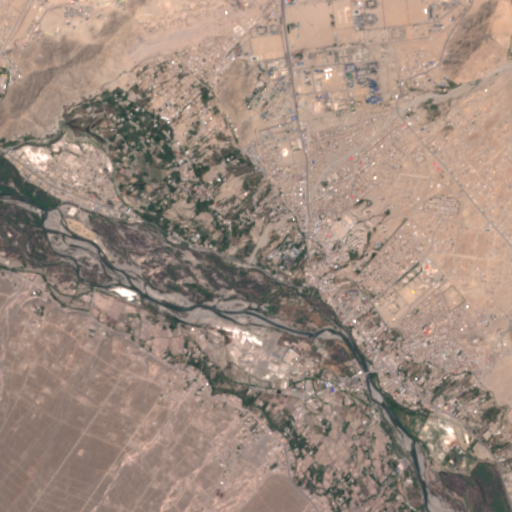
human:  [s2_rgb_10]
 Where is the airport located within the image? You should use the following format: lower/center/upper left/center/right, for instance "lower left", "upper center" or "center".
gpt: The airport is located in the upper left of the image.
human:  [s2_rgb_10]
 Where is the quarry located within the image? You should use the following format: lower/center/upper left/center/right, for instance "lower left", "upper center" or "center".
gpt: There is no quarry in the image.